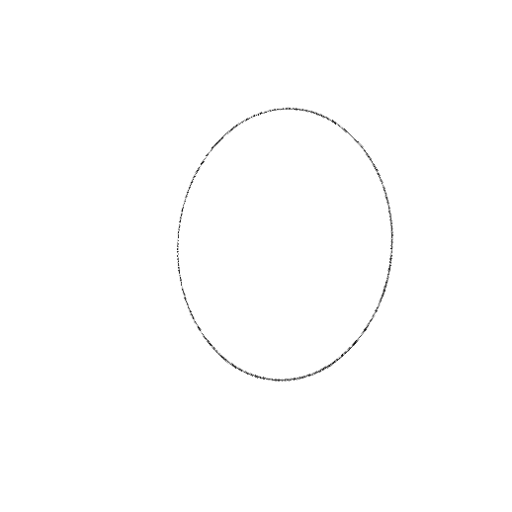
Crossing number: 0